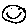
Label: smiley face